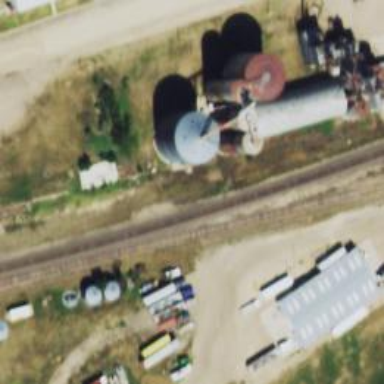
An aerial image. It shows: Silo.